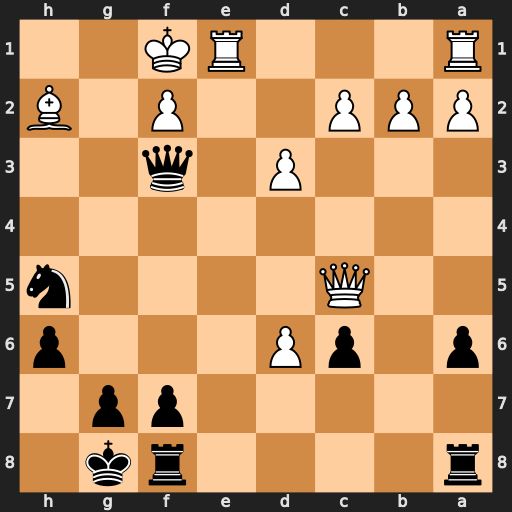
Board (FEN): r4rk1/5pp1/p1pP3p/2Q4n/8/3P1q2/PPP2P1B/R3RK2
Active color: b
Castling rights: -
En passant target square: -
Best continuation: Qh1+ Ke2 Qxh2